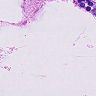
Metastatic tissue present: no